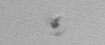
Label: detritus